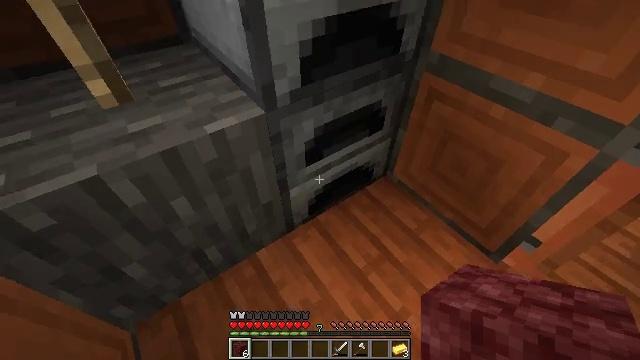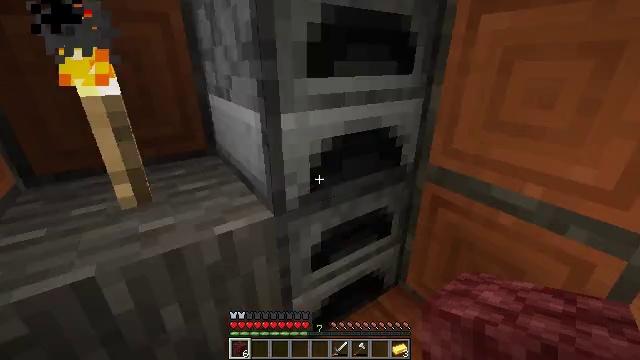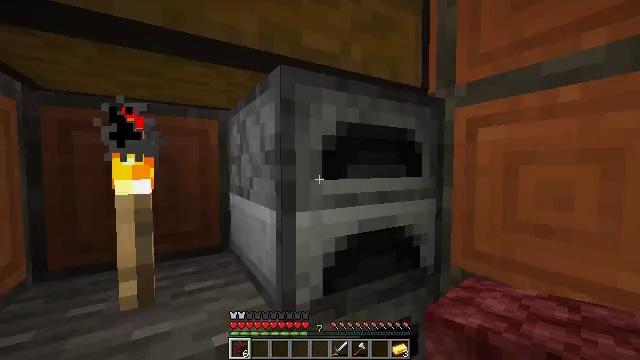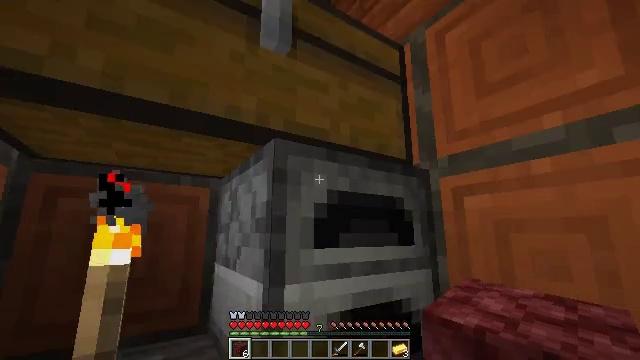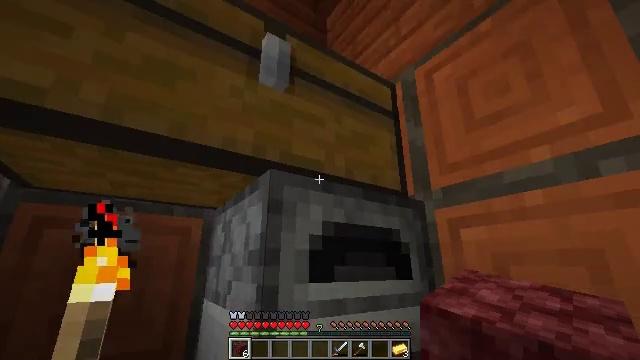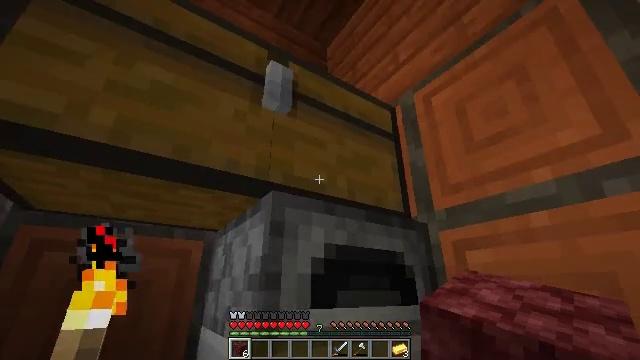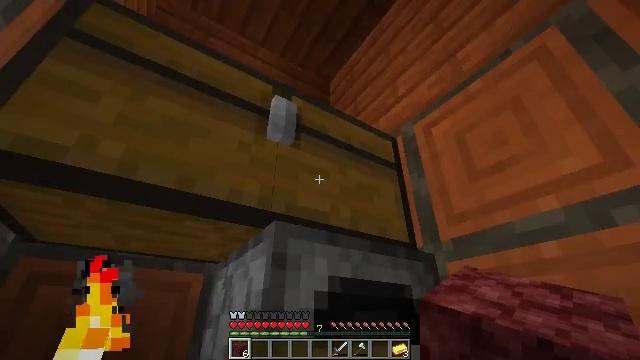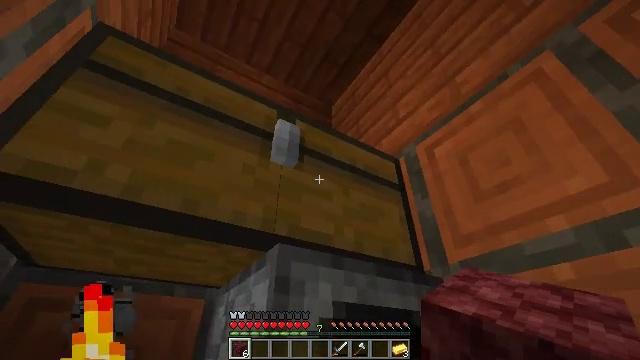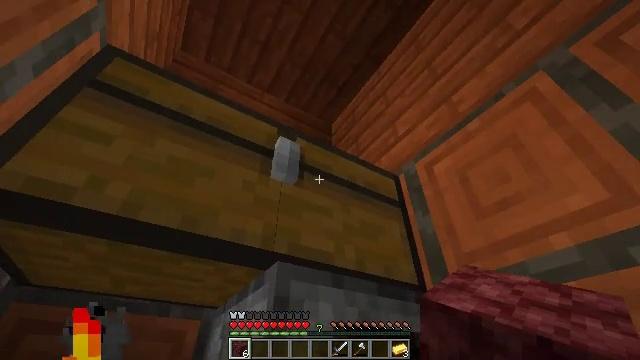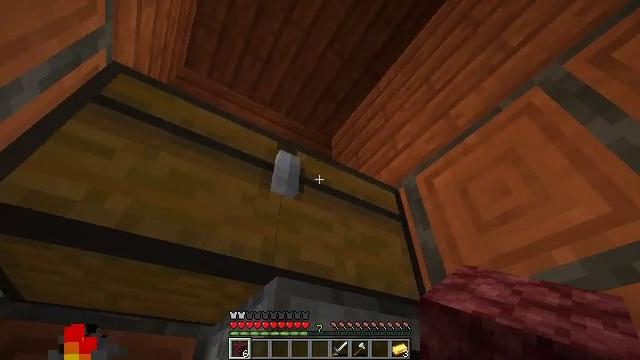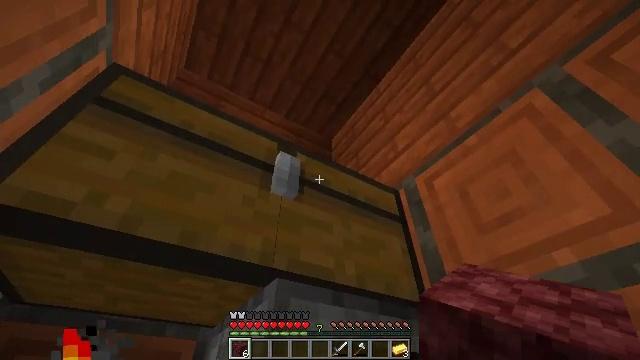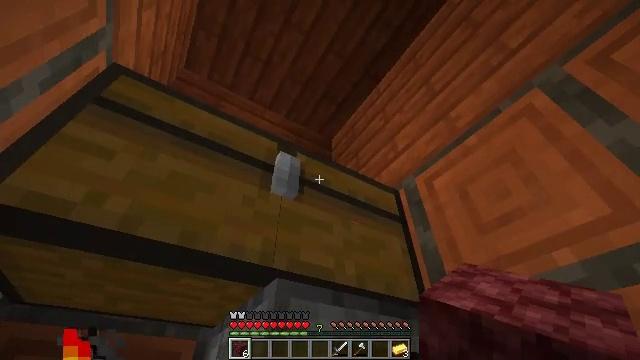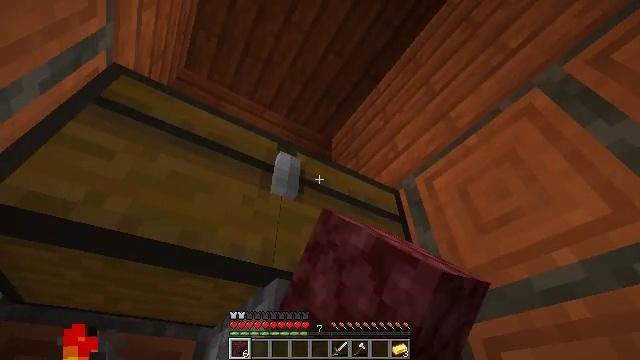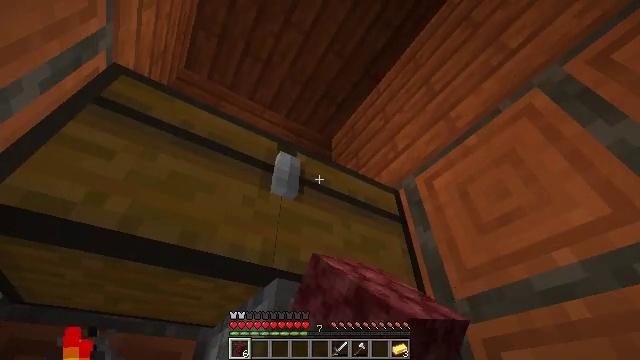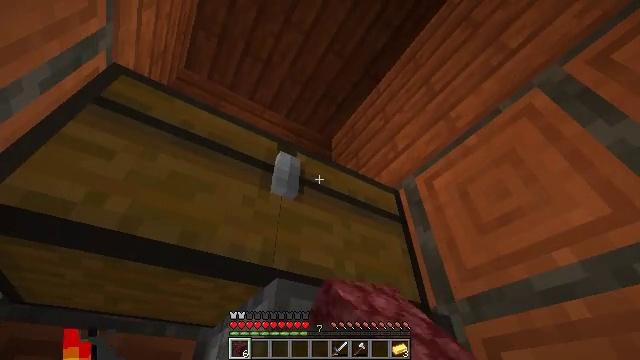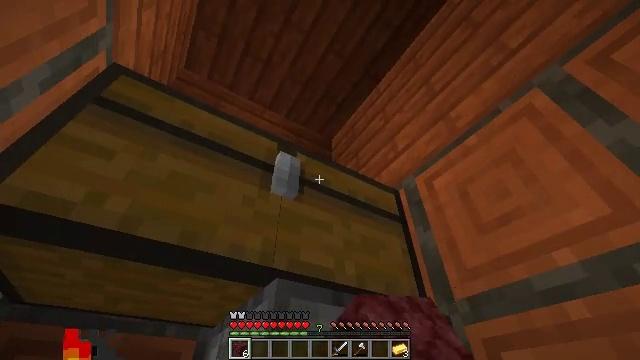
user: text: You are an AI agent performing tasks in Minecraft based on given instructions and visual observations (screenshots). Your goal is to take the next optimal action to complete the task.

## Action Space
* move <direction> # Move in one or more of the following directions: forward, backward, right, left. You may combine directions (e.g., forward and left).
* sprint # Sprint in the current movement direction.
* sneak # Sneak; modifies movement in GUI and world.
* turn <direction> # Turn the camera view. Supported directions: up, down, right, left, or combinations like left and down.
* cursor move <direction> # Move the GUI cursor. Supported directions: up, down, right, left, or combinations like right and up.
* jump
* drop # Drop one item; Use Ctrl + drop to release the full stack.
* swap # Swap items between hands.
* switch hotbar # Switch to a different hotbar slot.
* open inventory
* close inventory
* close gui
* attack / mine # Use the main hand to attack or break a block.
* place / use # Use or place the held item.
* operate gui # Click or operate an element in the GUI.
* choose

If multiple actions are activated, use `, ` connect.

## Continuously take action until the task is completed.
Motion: motion action
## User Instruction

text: Combine sticks and cobblestone to craft a stone shovel.
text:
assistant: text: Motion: turn left and up
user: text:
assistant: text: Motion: turn left and up
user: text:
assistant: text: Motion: turn right and up
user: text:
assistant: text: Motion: turn right and up
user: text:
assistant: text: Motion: turn up
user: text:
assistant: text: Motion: turn up
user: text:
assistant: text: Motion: turn up
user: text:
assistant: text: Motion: turn up
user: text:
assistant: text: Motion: turn up
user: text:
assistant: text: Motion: no_op
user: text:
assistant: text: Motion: use / place
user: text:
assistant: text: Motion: use / place
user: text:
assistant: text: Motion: use / place
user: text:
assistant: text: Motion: use / place
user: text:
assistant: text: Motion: no_op
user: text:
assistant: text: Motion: no_op
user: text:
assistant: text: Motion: no_op
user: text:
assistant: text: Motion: no_op
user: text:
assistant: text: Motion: no_op
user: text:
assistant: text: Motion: no_op
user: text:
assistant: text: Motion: cursor move right
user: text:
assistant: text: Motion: cursor move right
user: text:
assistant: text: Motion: no_op
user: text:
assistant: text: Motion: no_op
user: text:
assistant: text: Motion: no_op
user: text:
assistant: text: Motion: cursor move up
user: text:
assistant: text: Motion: sneak
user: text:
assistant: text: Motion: sneak, cursor move up
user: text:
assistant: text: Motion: sneak, cursor move up
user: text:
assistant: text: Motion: sneak